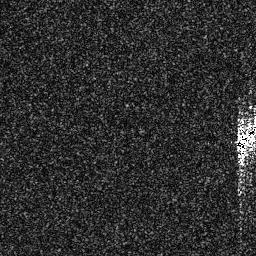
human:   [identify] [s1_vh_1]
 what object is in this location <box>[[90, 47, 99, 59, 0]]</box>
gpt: <ref>1 medium ship at the right</ref>